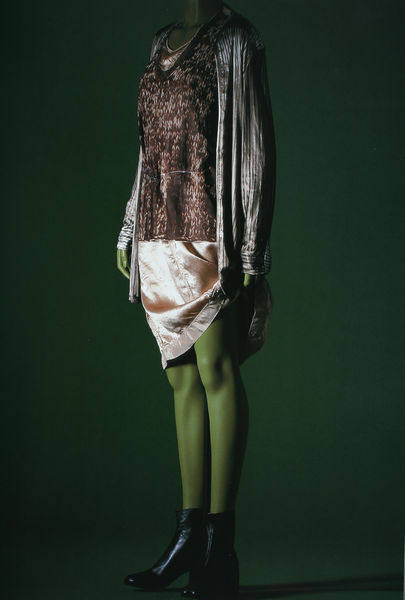
Titel: Cardigan, Pullover, Kleid und Gürtel
Künstler: Martin Margiela
Standort: Kyoto (Japan)
Institution: Kyoto Costume Institute
Schlagwörter: hand, nackt, schatten, weiß, grün, kleid, schwarz, schleier, mode, rock, hemd, jacke, bluse, falten, ärmel, hals, hände, rosa, seide, beine, japan, schuhe, schule, tüll, glanz, knie, transparent, weste, satin, foto, stiefel, kurz, photo, leder, durchsichtig, absätze, absatz, pullover, v ausschnitt, pullunder, stiefeletten, stiefelletten